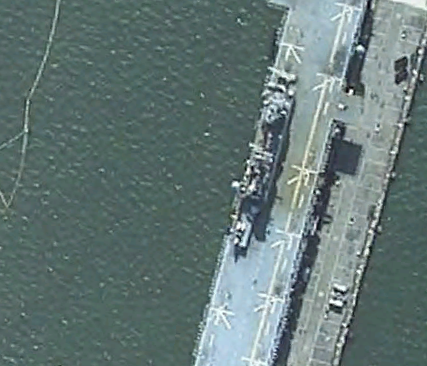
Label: Wasp-class_assault_ship